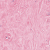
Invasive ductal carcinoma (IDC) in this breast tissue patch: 0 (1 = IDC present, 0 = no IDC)